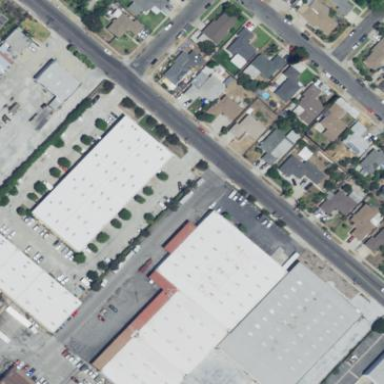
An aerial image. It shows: Warehouse.